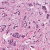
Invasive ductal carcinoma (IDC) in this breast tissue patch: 1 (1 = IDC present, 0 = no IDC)